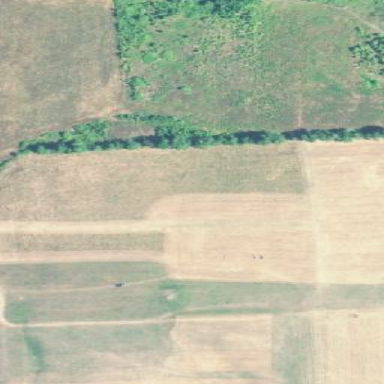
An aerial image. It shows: Farmland with agricultural activities.